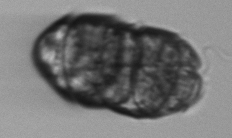
Label: Margalefidinium